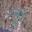
Label: 7